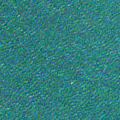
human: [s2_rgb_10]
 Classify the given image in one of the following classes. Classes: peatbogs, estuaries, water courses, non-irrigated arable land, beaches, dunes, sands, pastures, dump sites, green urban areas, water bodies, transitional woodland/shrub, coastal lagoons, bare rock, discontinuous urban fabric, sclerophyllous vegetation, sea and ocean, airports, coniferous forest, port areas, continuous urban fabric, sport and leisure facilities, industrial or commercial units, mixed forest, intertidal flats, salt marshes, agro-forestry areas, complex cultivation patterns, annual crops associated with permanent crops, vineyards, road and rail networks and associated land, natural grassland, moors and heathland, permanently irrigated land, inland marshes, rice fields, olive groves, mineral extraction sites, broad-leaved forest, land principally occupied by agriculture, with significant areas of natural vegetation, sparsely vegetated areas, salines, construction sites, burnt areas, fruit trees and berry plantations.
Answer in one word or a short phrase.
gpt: sea and ocean